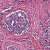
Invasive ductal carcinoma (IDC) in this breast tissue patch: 1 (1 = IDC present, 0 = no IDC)